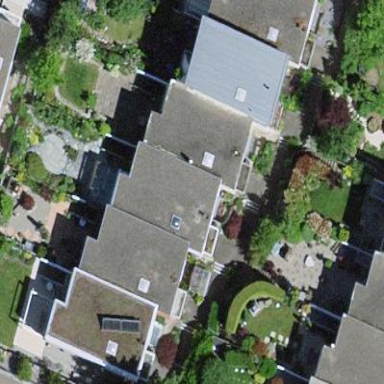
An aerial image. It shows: Flat-roofed terrace building.